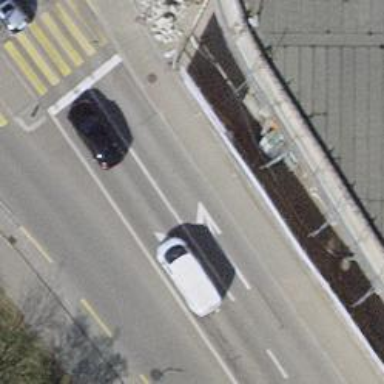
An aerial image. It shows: Unclassified road with asphalt surface. There is cycle track on the left side.